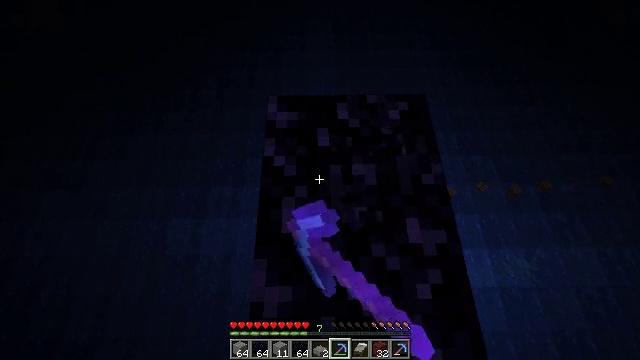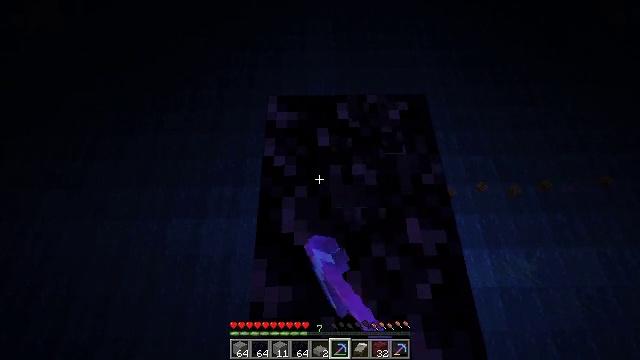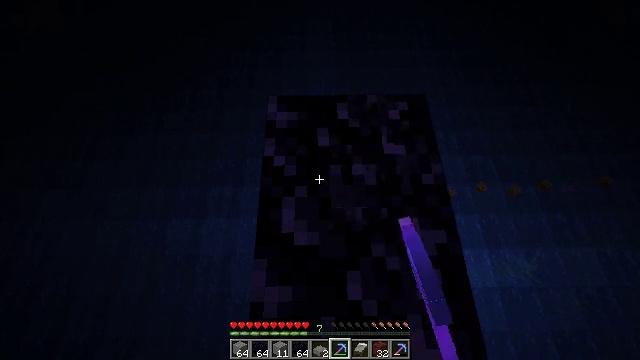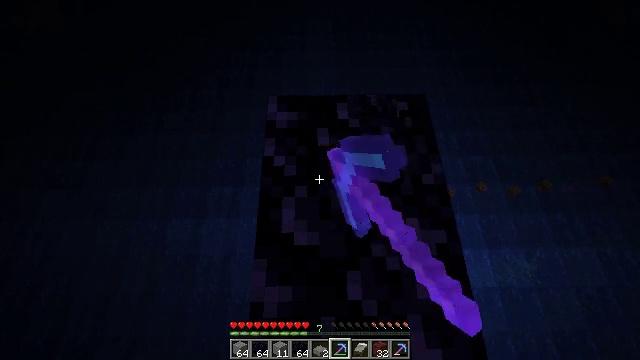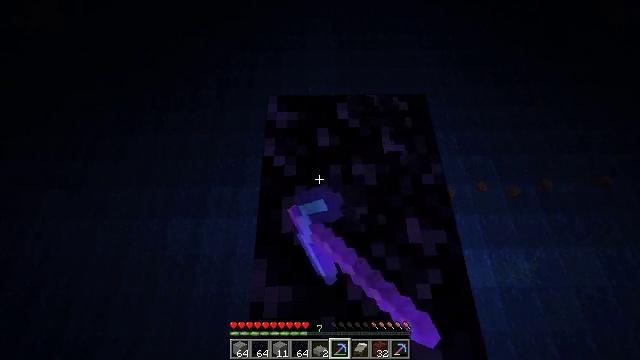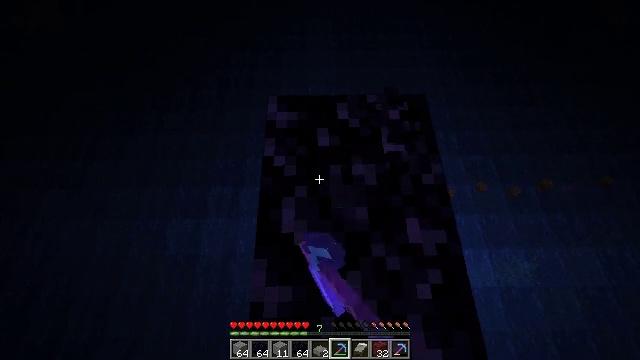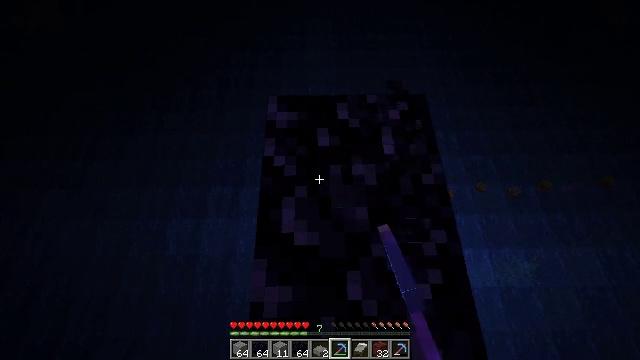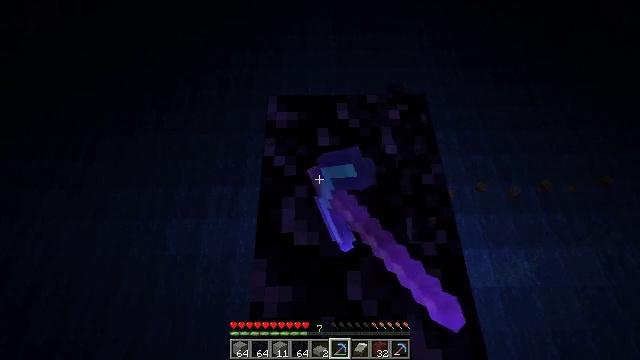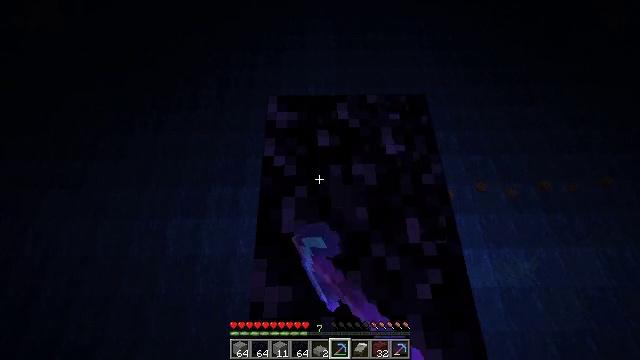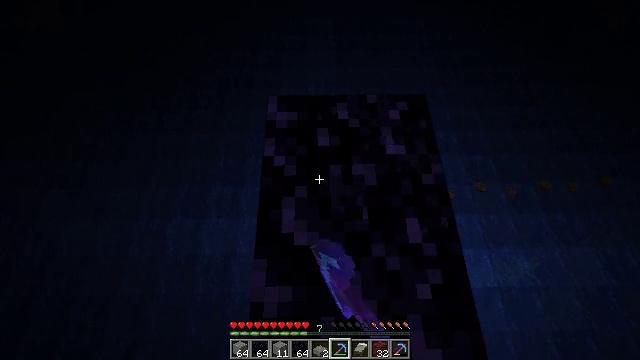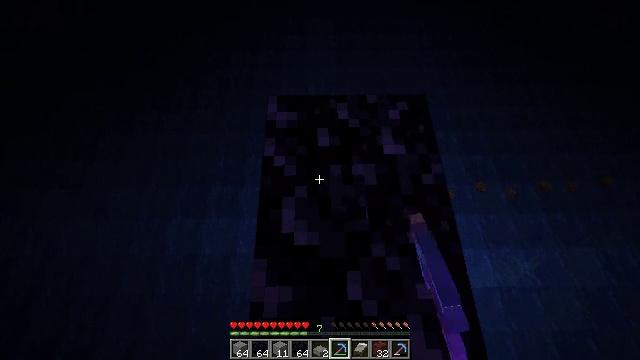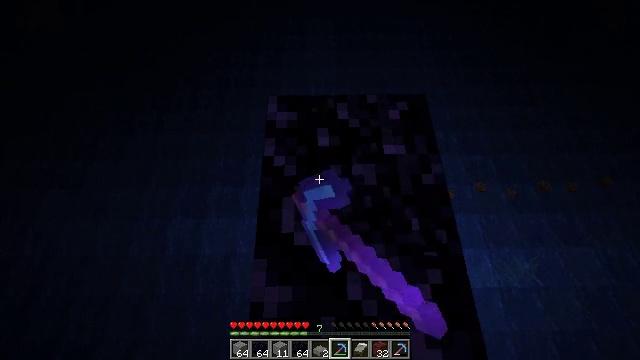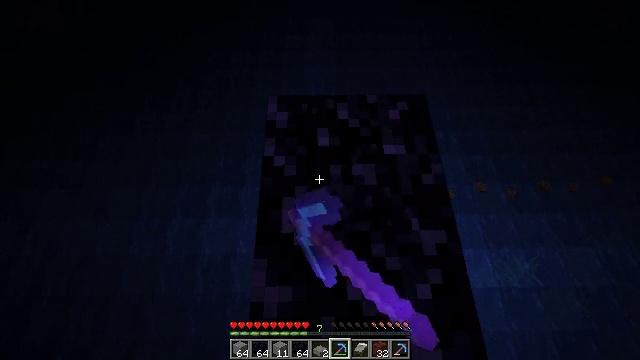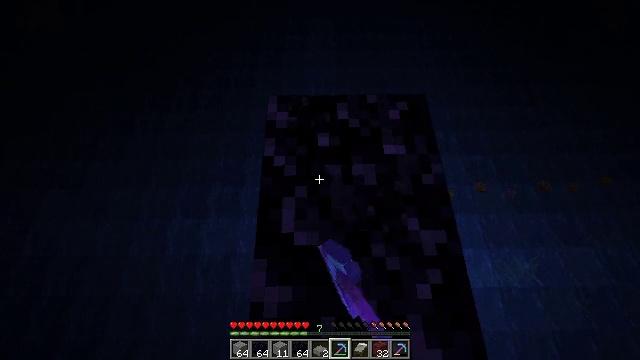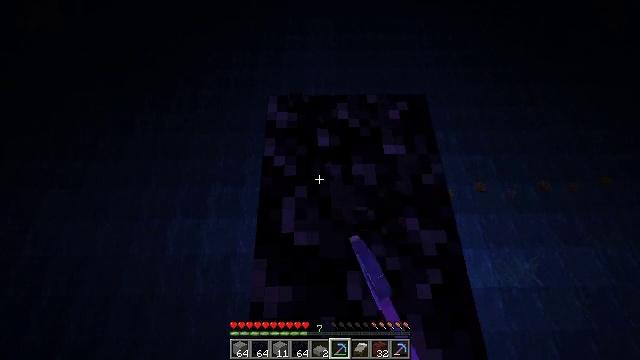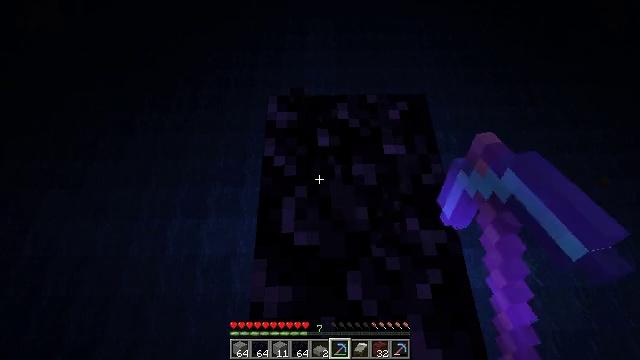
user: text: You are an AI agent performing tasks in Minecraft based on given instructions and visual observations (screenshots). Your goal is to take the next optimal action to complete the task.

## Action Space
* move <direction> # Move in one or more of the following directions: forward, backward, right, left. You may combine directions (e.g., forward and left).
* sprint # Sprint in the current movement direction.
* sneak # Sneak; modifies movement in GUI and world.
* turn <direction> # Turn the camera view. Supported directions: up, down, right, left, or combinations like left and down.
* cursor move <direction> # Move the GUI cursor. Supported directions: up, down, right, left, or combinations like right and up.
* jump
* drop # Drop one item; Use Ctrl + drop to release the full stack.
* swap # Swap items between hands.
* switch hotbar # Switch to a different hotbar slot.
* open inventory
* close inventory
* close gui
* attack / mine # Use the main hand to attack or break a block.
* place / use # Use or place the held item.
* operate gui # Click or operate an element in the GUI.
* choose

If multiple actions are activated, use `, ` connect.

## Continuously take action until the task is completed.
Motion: motion action
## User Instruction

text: Collect obsidian for crafting.
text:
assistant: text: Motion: sneak, attack / mine
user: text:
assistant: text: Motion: sneak, attack / mine
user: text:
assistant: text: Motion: sneak, attack / mine
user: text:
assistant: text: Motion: sneak, attack / mine
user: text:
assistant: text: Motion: sneak, attack / mine
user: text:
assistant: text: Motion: sneak, attack / mine
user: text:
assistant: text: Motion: sneak, attack / mine
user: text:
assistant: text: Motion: sneak, attack / mine
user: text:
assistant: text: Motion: sneak, attack / mine
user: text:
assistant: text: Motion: sneak, attack / mine
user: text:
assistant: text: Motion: sneak, attack / mine
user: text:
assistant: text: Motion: sneak, attack / mine
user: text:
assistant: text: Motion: sneak, attack / mine
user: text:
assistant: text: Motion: sneak, attack / mine
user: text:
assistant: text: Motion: sneak, attack / mine
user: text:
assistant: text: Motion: sneak, attack / mine
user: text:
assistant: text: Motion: sneak, attack / mine
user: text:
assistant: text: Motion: sneak, attack / mine
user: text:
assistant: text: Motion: sneak, attack / mine
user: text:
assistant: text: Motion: sneak, attack / mine
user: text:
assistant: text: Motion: sneak, attack / mine
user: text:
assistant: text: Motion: sneak, attack / mine
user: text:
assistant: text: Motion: sneak, attack / mine
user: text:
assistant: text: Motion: sneak, attack / mine
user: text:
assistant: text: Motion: sneak, attack / mine
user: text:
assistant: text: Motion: sneak, attack / mine
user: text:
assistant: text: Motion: sneak, attack / mine
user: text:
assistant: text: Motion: sneak, attack / mine
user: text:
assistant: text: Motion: sneak, attack / mine
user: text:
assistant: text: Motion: sneak, attack / mine